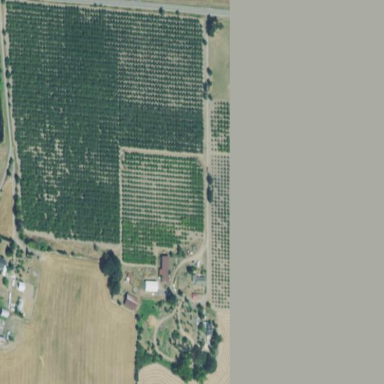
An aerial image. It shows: Orchard.